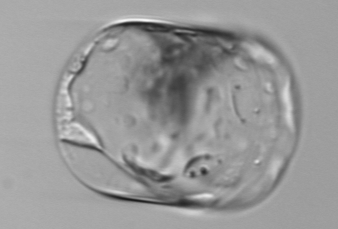
Label: Guinardia_flaccida